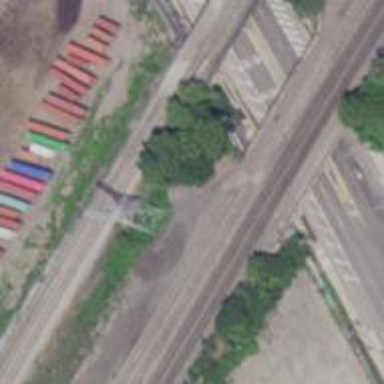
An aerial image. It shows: Railway bridge over siding.